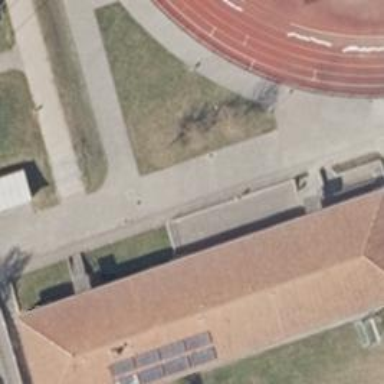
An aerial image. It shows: Building with hipped roof.